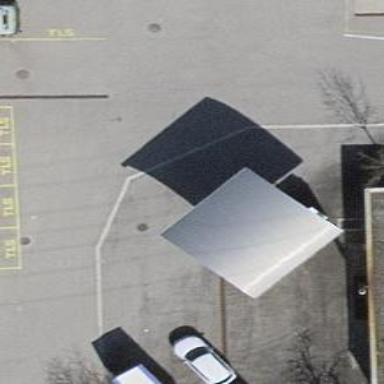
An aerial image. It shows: View of roof of building.